Question: I get this graphical error with linum-mode in my Emacs. I tried upgrading from 23 to 24 (via git) and I've tried both with various supplied binaries online and with my home-compiled version. What I'm really interested in is where to start diagnosing the problem.

The problem goes away if I scroll the torn line numbers off screen and back in.
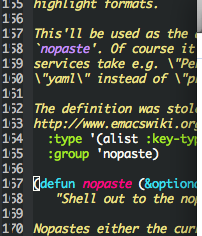
Answer: I have experienced the same problem and spent quite some time trying to resolve it. The graphical error is a result of a clash between linum-mode and how the fringe is rendered. Unfortunately, I was unable to resolve the problem in linum.el, and the fringe display code is part of the C-source.
It can still be done! The easiest way to fix it is to just turn off the fringe.
'''
M-x fringe-mode RET none RET
'''
To make the fringe permanently stay off, I recommend customizing the settings with 'M-x customize-group RET fringe' because some compiled versions of Emacs for Mac OS X have their own fringe settings that can override parts of your .emacs file.
I don't really need those line wrap indicators, so not having a fringe doesn't bother me. However, I did miss a slight separation between the line numbers and the buffer text. I followed the advice of a post on the Emacs Wiki to get that spacing back. In version 0.9x of linum, change line 160 from
'''
(setq width (max width (length str)))
'''
to
'''
(setq width (max width (+ (length str) 1)))
'''
The inspiration for this change is here: <URL>
There are arguments at the source link to set the 'linum-format' variable instead of modifying linum.el. While I understand where they are coming from, most color-themes these days would color the extra space and not provide what I am looking for (a separation of about a space that is the background color). If you do edit linum.el, make sure to run
'''
M-x emacs-lisp-byte-compile-and-load
'''
to make the changes persistent. You can see the result of this by looking at the space before the cursor in the picture found here: <URL>.
No more graphical artifacts!